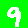
Digit: 9